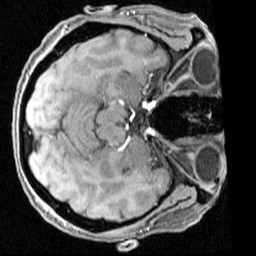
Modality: angio
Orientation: axial
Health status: ill
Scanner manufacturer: siemens
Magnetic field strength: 1.5 T
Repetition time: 0.039 s
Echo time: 0.00502 s